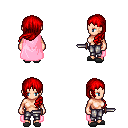
a pixel art fantasy rpg character, female body template, human, light skin, pink cape, metal pants, red left-swept hairstyle, gray slippers, dagger, four views (front, back, left, right), 2x2 character sprite sheet, small pixel art, hard edges, no anti-aliasing